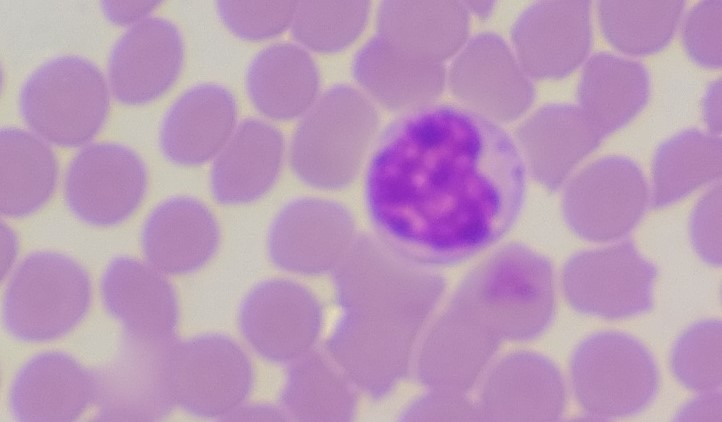
White blood cell type: Lymphocyte